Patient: sex M, age 72
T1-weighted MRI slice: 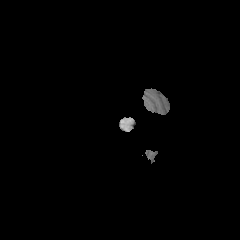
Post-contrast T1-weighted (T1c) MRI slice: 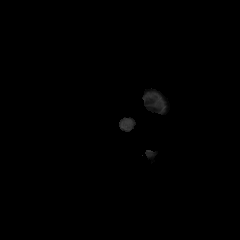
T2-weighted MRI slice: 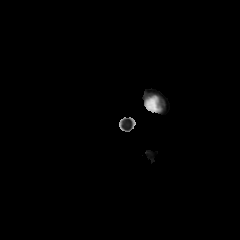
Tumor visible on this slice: no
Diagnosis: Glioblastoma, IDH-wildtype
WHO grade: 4